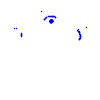
Particle: proton